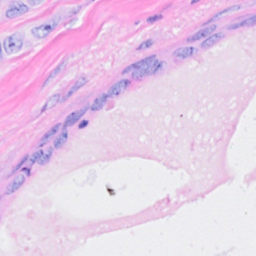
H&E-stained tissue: Breast